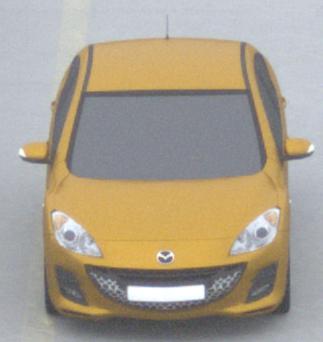
Make: Mazda
Model: 3 1.6
Detailed model: 3 (BL)
Model produced from: 2009/05
Model produced until: 2010/12
Doors: 5
Color: yellow
Road condition: dry road
Daytime: morning or afternoon
Contrast: low contrast